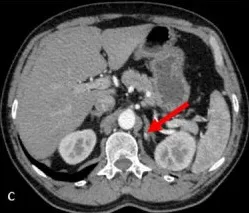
Two, nodular, enhancing solid lesions in the right adrenal gland; c. A solitary, nodular, enhancing solid lesion in the left adrenal gland.
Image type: radiology (ct)